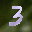
Label: 3